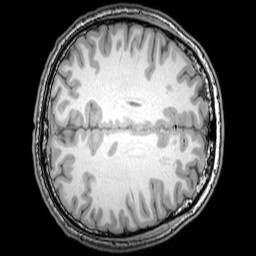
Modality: T1w
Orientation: axial
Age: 24
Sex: male
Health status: healthy
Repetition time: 0.081 s
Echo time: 0.037 s